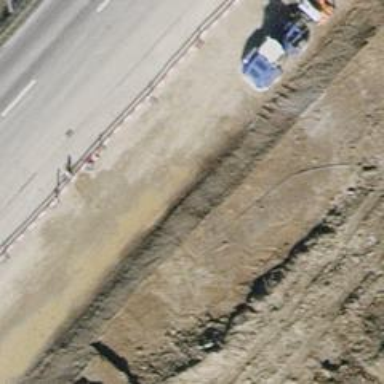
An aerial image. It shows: Road with steps.